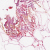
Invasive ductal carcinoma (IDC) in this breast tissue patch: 0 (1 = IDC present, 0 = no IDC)